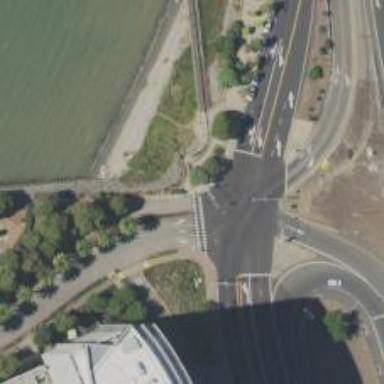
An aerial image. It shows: Crossing on asphalt cycleway.